四年级 · 算术
“五一”长假, 据不完全统计, 温州市 A 级以上景区景点累计接待游客六百四十七万五千零四十三人次，写作（）人次，在数轴上用“ $\downarrow$ ”表示出这个数的大概位置。

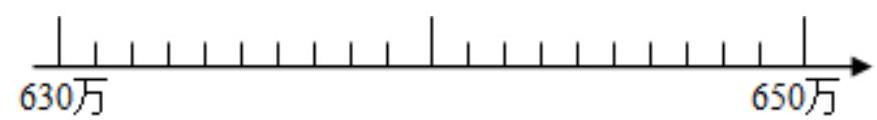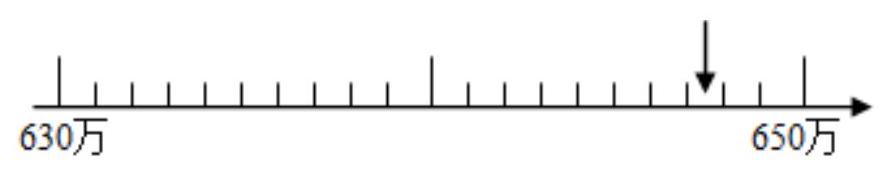
答案: 解6475043 ; 见详解

【分析】整数的写法：从高位到低位, 一级一级地写, 哪一个数位上一个单位也没有, 就在那个数位上写 0 。

从数轴上可知, 一大格表示 10 万，每个小格表示 1 万，6475043 647.5 万,在 640 万后面第 7 个半格的位置, 做上标记即可。

【详解】六百四十七万五千零四十三写作： 6475043;

如图:

【点睛】本题考查整数的写法以及整数在数轴上的表示，分析出每个小格表示的数是解题的关键。